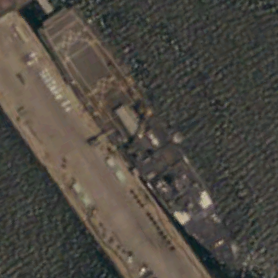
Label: combat